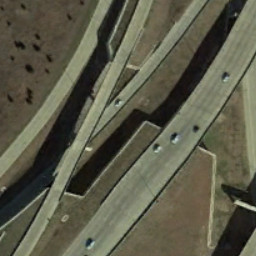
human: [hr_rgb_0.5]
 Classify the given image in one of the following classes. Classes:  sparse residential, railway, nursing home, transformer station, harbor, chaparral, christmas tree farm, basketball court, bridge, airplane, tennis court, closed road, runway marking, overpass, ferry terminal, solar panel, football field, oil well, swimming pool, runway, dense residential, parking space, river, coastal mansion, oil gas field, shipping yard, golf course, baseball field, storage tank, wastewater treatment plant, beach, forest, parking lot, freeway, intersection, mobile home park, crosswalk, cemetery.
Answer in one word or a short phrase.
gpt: overpass